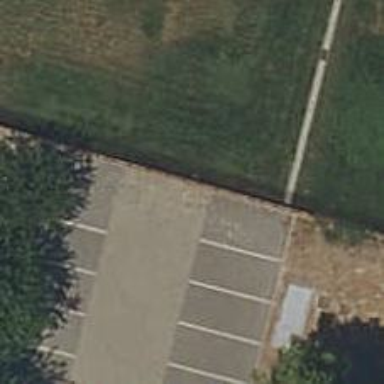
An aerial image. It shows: Road serving as parking aisle.